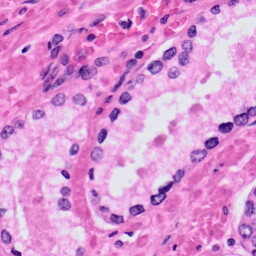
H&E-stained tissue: Prostate